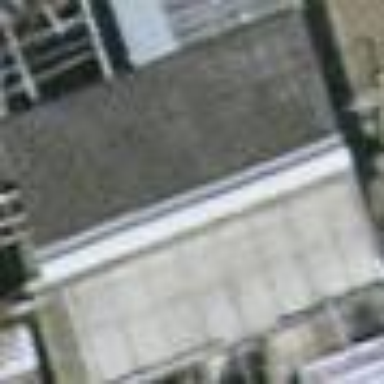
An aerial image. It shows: View of roof of building.